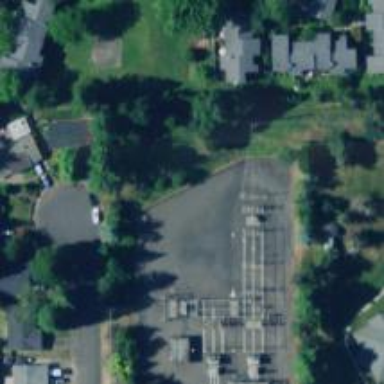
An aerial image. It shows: Power substation.